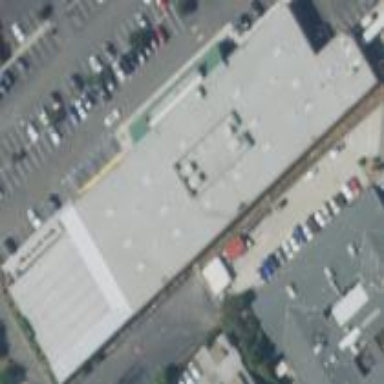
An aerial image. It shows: Hardware shop located within building.